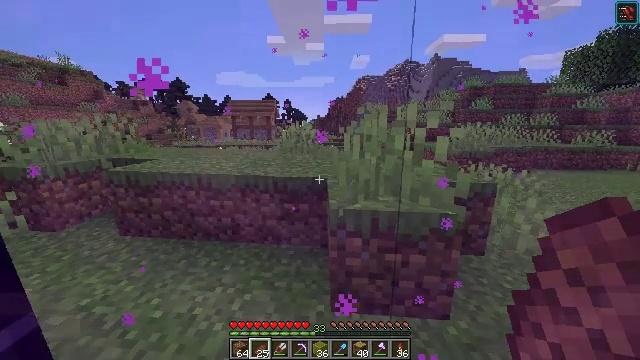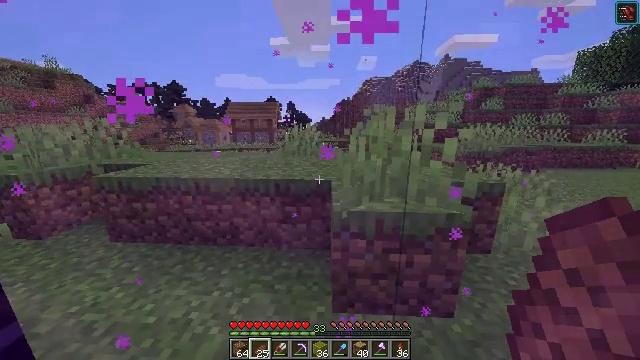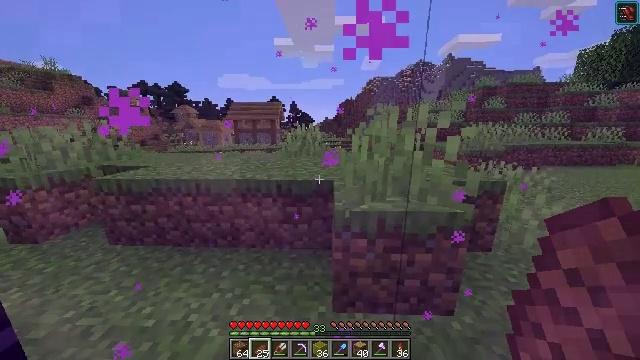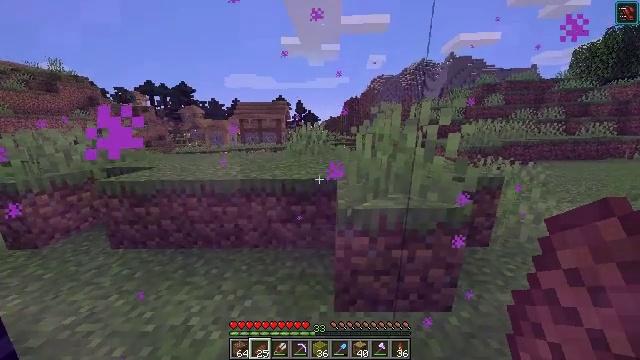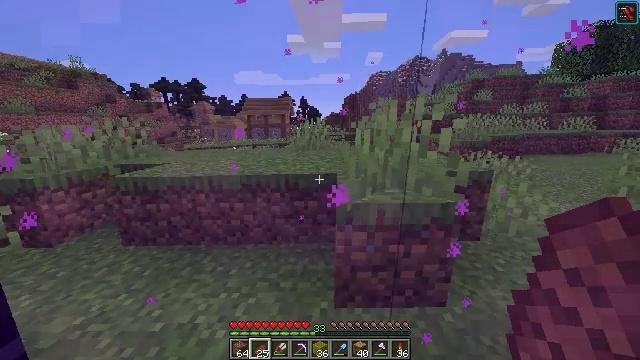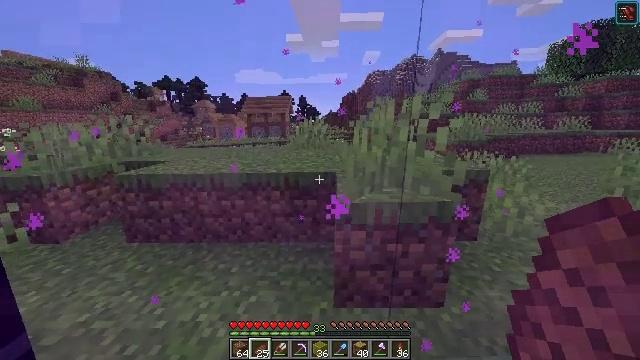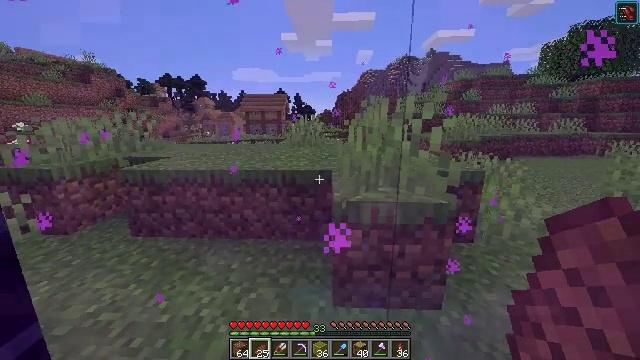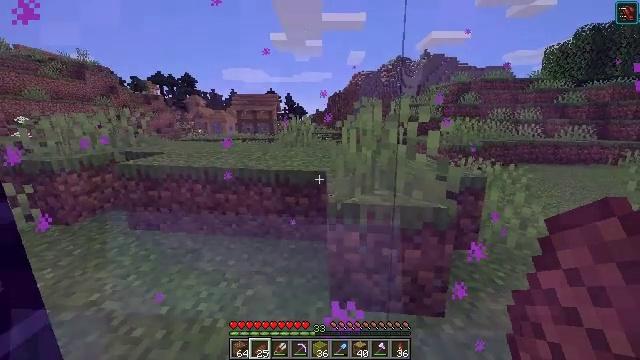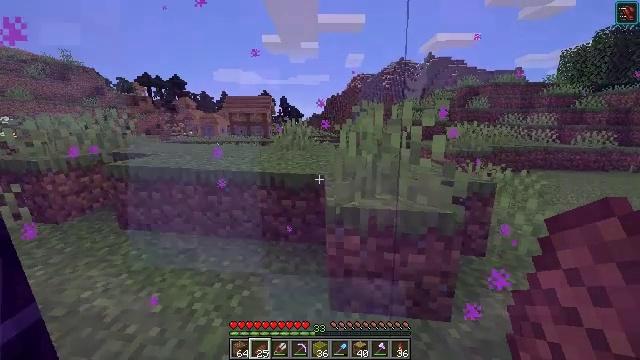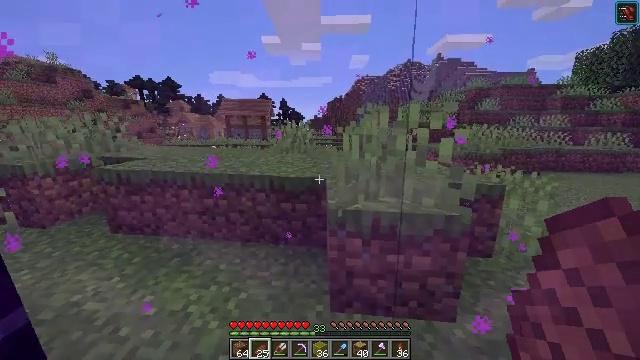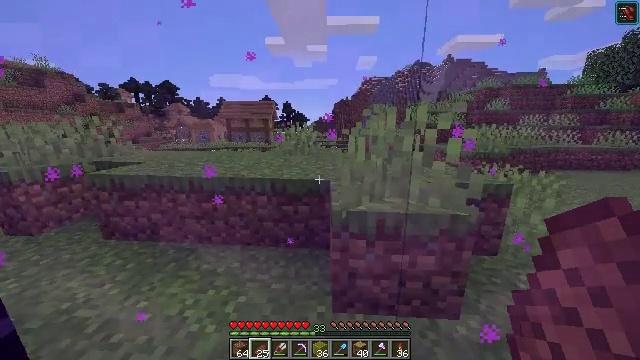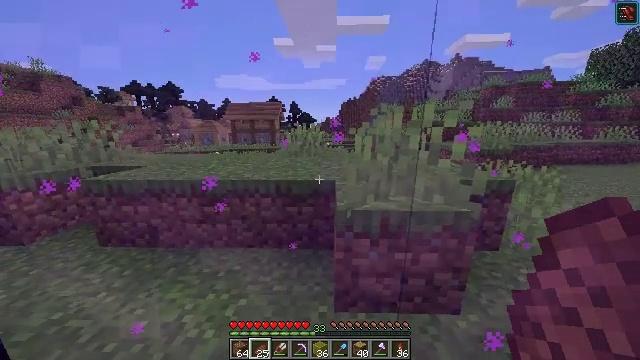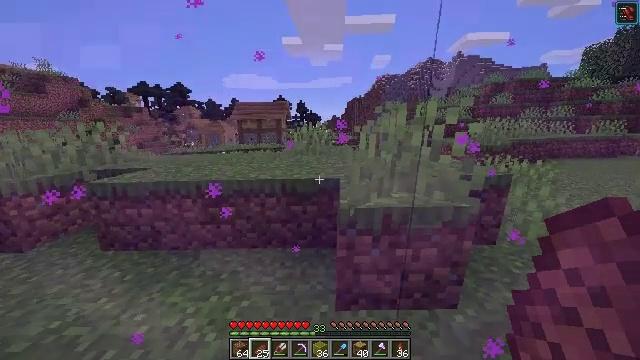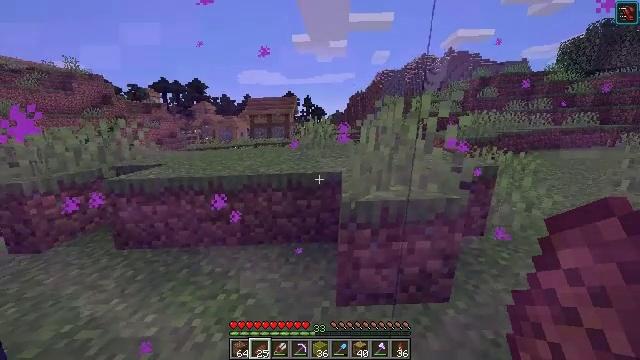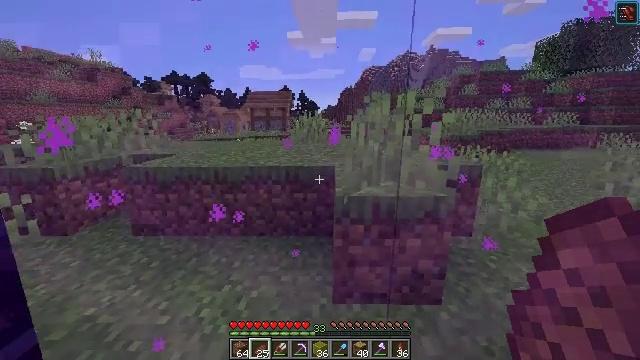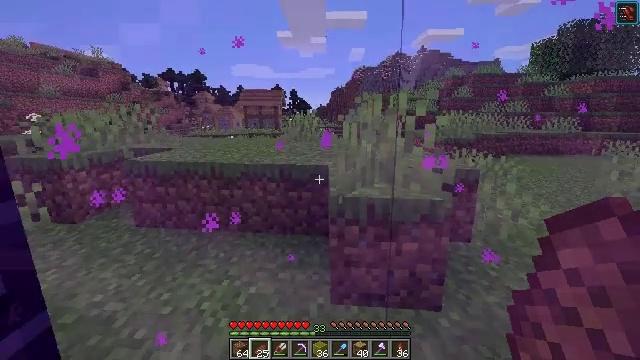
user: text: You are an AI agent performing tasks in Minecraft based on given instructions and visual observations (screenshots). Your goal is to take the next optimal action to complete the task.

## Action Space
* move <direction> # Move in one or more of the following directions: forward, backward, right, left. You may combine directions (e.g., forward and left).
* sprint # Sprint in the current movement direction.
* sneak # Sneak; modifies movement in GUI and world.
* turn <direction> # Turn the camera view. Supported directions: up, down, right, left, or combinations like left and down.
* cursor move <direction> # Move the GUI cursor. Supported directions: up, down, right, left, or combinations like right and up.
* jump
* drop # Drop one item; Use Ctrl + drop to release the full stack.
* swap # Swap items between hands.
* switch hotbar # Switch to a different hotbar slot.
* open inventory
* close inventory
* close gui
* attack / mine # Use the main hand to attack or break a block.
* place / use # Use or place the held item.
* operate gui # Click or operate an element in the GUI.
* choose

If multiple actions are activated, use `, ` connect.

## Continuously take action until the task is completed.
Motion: motion action
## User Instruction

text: Craft a honeycomb block by arranging honeycombs in the crafting grid.
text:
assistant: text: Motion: attack / mine
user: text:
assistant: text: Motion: attack / mine
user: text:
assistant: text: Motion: attack / mine
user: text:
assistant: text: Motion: attack / mine
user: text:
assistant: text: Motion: attack / mine
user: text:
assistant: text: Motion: attack / mine
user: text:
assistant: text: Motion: attack / mine
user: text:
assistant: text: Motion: attack / mine
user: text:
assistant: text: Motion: attack / mine
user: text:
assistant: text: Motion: attack / mine
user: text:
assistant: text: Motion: attack / mine
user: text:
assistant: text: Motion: attack / mine
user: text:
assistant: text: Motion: attack / mine
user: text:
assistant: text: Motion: attack / mine
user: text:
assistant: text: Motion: attack / mine
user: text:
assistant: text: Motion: attack / mine
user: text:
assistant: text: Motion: attack / mine
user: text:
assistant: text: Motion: attack / mine
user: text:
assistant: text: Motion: attack / mine
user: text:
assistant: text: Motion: attack / mine
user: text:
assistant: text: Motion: attack / mine
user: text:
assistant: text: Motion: attack / mine
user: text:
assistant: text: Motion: attack / mine
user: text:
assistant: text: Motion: attack / mine
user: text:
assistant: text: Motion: attack / mine
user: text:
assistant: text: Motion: attack / mine
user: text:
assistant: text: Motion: attack / mine
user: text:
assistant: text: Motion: attack / mine
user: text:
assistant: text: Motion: attack / mine
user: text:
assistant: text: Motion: attack / mine